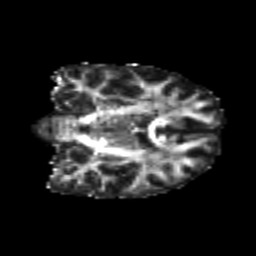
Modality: FA
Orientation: coronal
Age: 22
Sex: female
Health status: healthy
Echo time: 0.074 s